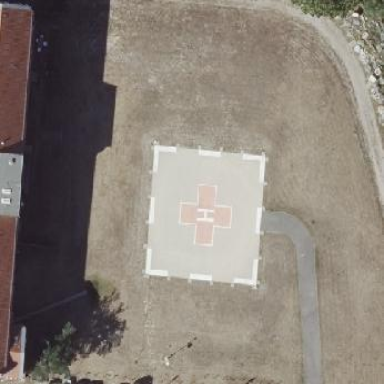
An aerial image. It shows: Image of helipad at airport.